Field crop: maize
Growth stage: 2
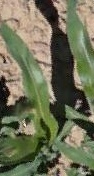
Species: maize